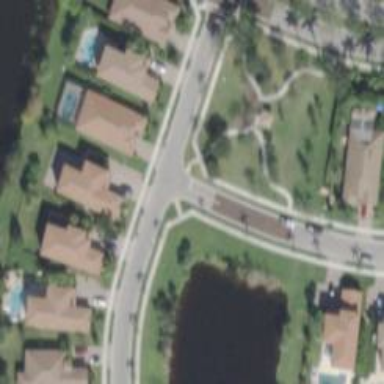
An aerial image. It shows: Residential road.